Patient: sex F, age 54
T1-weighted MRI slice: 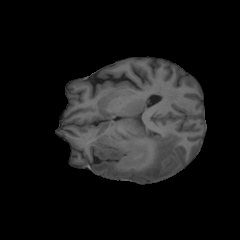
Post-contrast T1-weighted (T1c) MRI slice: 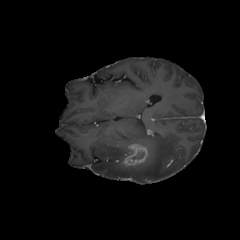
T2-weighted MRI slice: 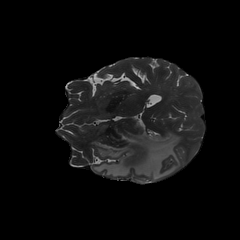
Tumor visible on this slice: yes
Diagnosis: Glioblastoma, IDH-wildtype
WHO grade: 4